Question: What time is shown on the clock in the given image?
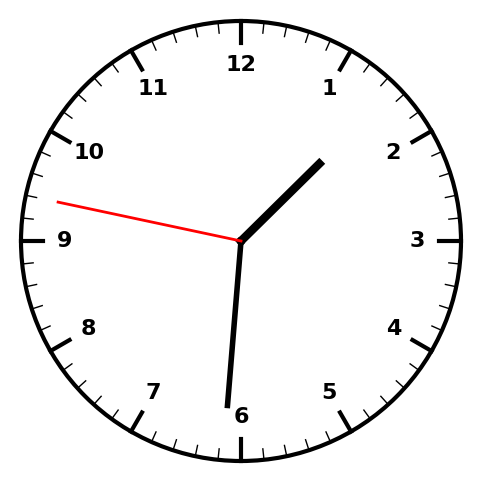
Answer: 01:30:47